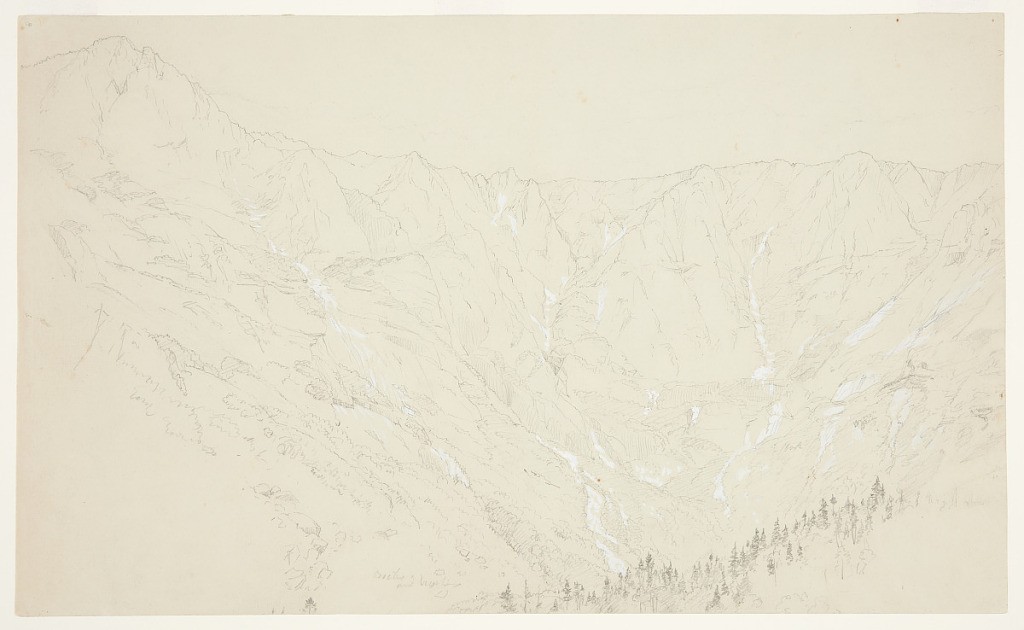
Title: Great Basin of Mt. Katahdin, Maine, Part Two
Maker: Frederic Edwin Church, American, 1826–1900
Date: September 1877
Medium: Graphite and white gouache on gray-green paper
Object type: Drawing
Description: Landscape sketch showing the central portion of a three-part panoramic view of the Great Basin of Mt. Katahdin in Maine. Viewed from the northern shore of Chimney Pond, the lower portion of the composition features the heavily wooded hill on the opposite bank of the pond. Beyond, the interior wall of Katahdin's Great Basin wraps around us, encompassing the entire view. The walls of the basin are extremely craggy and rocky, and partially covered in vegetation. White gouache highlights water and small cascades throughout the scene. Above, the rugged ridge of Katahdin--with Pamola prominently visible at left--forms a high, serrated horizon. Sharp pinnacles visible throughout.